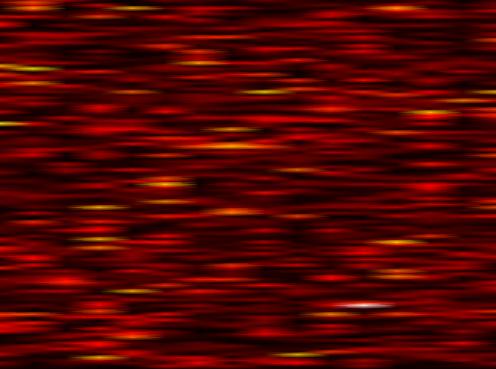
Label: UFMC